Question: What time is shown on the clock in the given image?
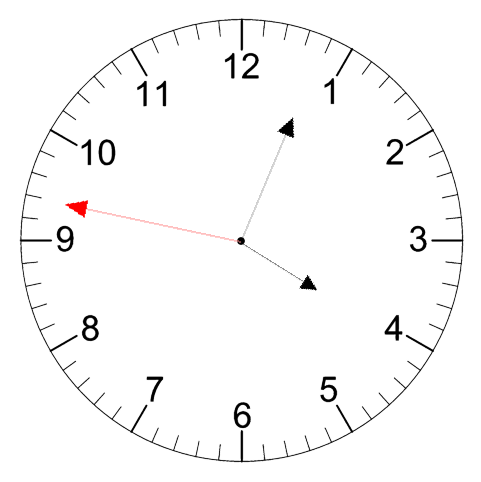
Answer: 04:03:47